Question: We have a Java EE application(jsp/servlet,jdbc) running on Apache-tomcat server. The response time slows with time. It slows down at faster rate when continuously worked on.
The response time is back to normal after restart of the server.
I connected Jconsole to the server and I am attaching the screen shot of the heap memory usage,which goes up when doing intensive work and garbage collector kicks off periodically and the memory usage comes down.
However, when testing towards the end, despite kicking off garbage collector manually the response time is not going down. I
I also checked the connections and they seem to be closing off properly. i.e I do not notice any zcx

Any help is appreciated.
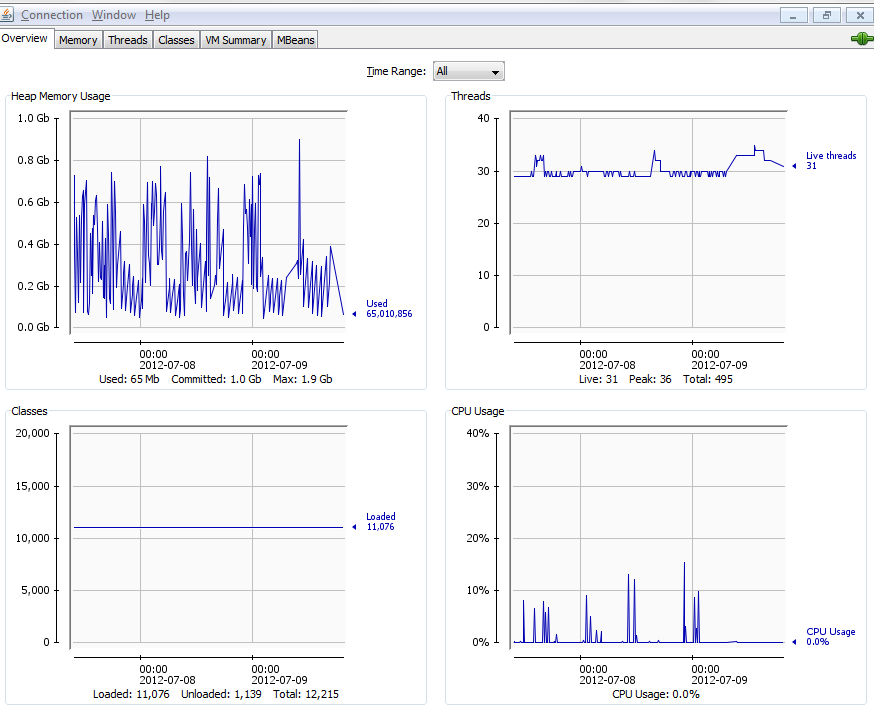
Answer: Attach with jvisualvm in the JDK. It allows you to profile Tomcat and find where the time goes.
My guess right now is the database connections. Either they go stale or the pool runs dry.